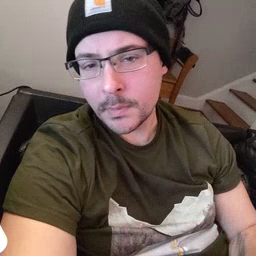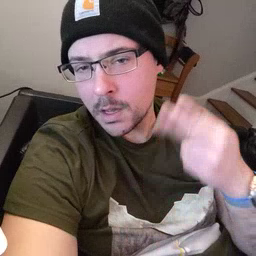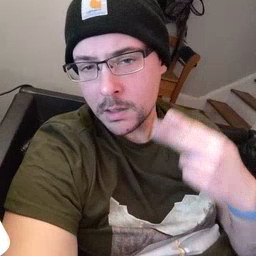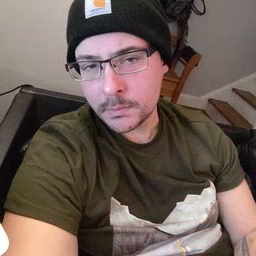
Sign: high